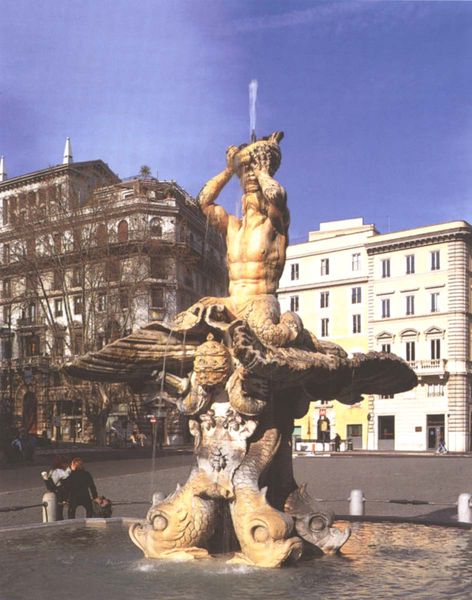
Titel: Triton-Brunnen
Künstler: Giovanni Lorenzo Bernini
Standort: Rom, Piazza Barberini (EU - I - Latium)
Schlagwörter: baum, blau, himmel, mann, wasser, menschen, stadt, frankreich, straße, gebäude, haus, trinken, schale, sockel, stein, häuser, figur, brunnen, rund, skulptur, springbrunnen, statue, italien, platz, foto, fotografie, becken, rom, wappen, statuen, marktplatz, fontäne, muschel, wasserspeier, fische, stele, neptun, poseidon, triton, srein, nackte gestalt, fantaine